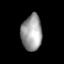
Tissue: lung
Cell type: Endothelial cells
Senescence score: 0.2354
Nuclear area (px): 726
Mean DAPI intensity: 157.664